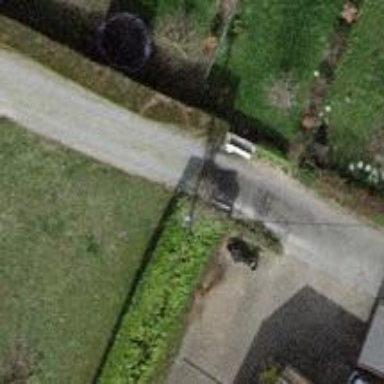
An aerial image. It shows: Gate.